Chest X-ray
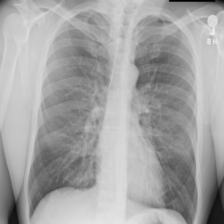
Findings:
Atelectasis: negative
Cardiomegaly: negative
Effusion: negative
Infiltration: negative
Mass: negative
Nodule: negative
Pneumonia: negative
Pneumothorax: negative
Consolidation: negative
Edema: negative
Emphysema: negative
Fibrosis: negative
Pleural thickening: negative
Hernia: negative